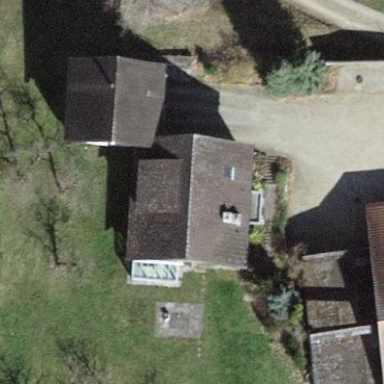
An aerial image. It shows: Simple and straightforward house.